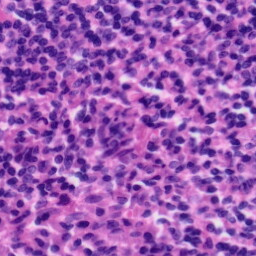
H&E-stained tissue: Tonsil